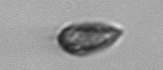
Label: Prorocentrum_triestinum